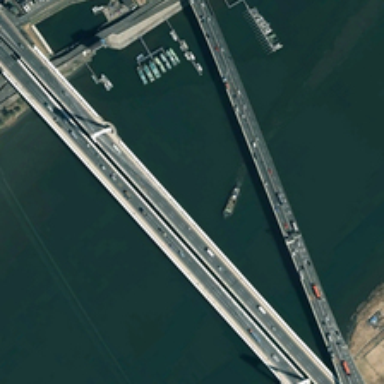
Many cars are on two unparallel bridges over a river .